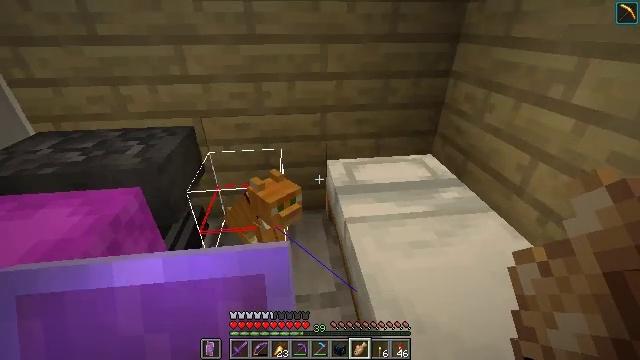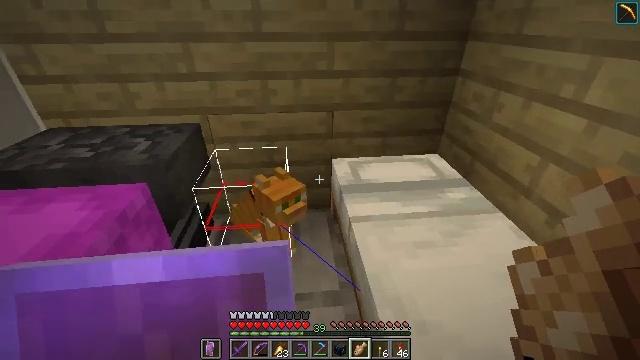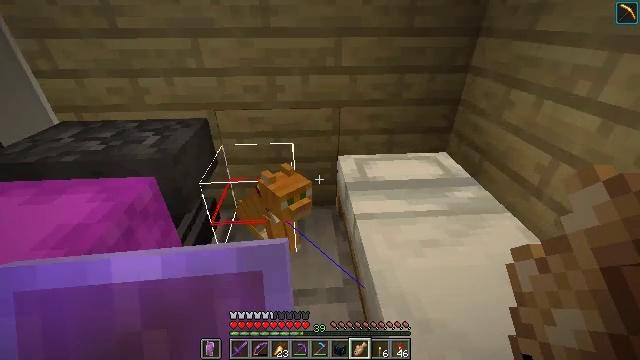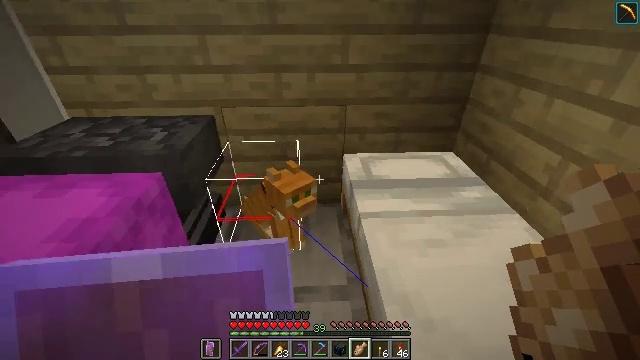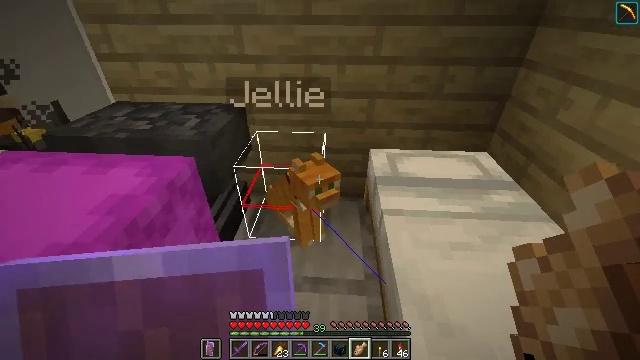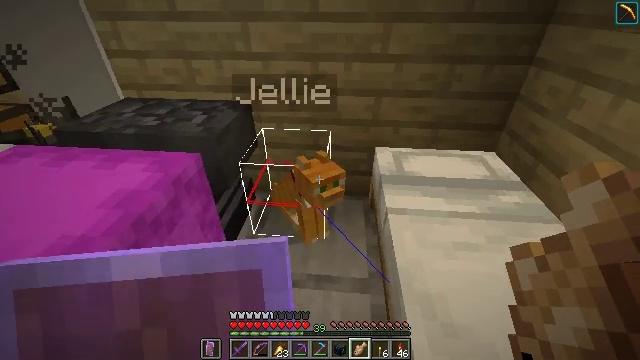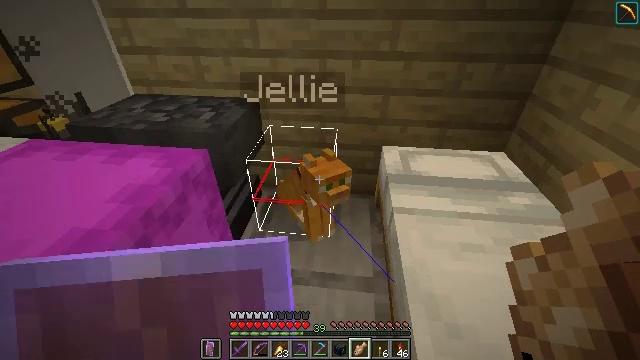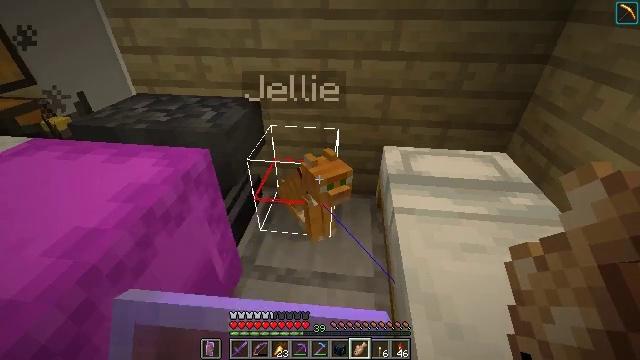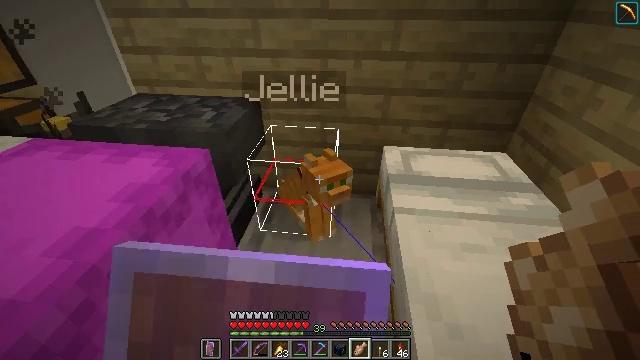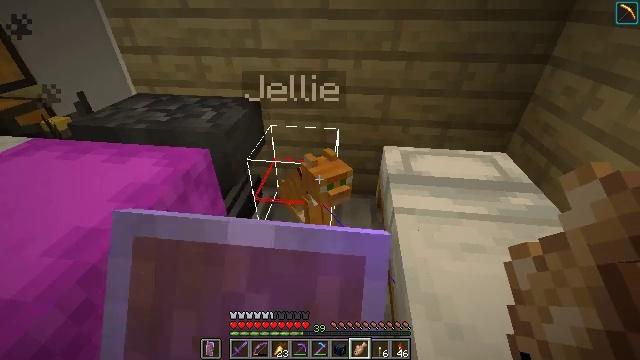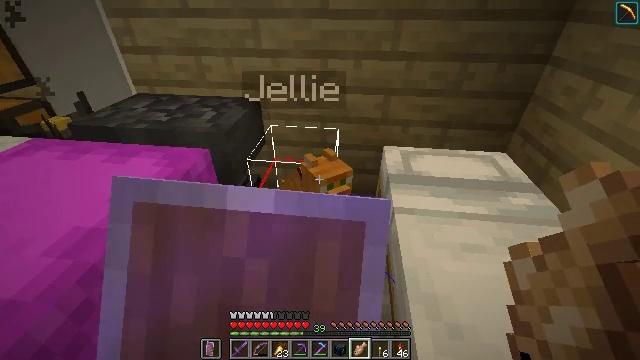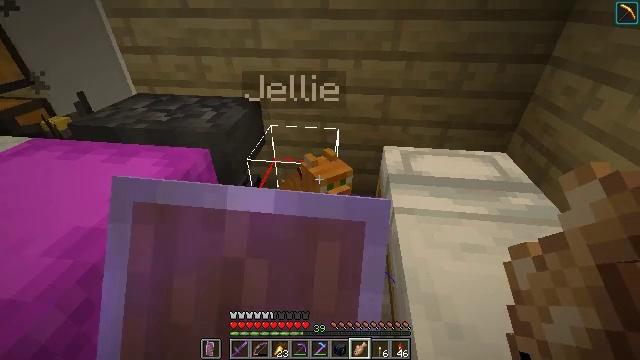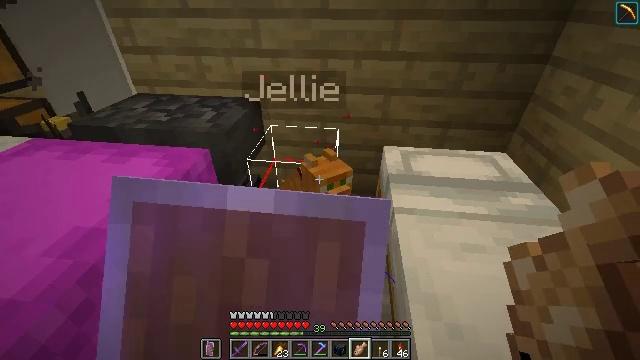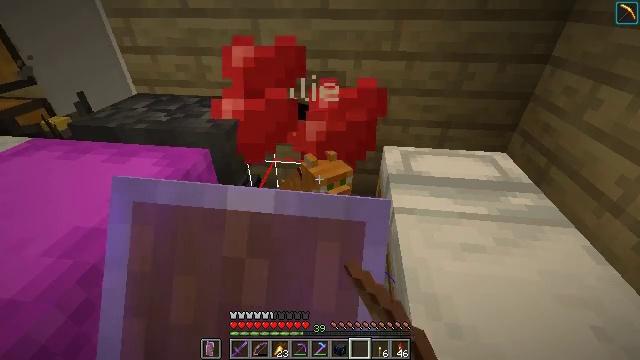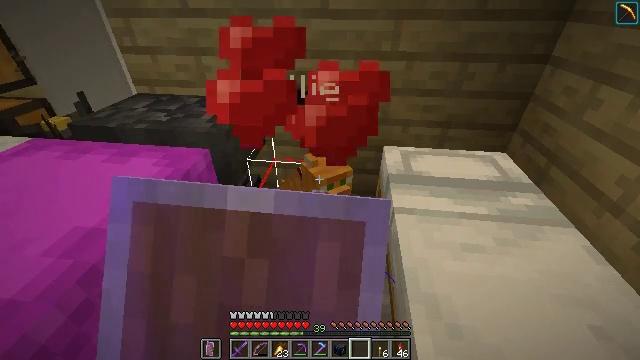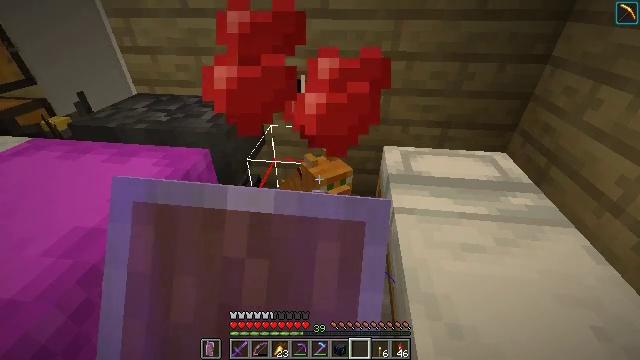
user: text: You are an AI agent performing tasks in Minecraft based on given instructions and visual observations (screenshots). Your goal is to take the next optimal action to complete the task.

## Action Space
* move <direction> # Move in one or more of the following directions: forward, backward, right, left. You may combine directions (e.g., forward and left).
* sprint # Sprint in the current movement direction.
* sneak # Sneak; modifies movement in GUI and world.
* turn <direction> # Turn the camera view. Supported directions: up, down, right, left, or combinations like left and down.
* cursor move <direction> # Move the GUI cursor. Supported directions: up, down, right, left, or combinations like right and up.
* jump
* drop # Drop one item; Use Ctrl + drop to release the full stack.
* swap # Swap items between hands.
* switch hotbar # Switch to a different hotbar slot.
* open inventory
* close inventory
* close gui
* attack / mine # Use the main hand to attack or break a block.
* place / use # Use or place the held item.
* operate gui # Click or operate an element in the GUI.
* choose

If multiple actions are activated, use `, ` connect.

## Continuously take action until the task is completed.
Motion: motion action
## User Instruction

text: Remove a tropical fish from the inventory.
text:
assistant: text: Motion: turn left
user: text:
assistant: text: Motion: turn left
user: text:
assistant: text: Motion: turn left
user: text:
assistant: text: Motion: turn left and down
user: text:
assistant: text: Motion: turn left
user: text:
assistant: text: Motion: turn left
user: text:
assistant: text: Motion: use / place
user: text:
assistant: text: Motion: use / place
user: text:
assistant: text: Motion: use / place
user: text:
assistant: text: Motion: use / place
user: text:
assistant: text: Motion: use / place
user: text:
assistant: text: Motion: use / place
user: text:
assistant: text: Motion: use / place
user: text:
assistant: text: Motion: use / place
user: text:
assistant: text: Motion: use / place
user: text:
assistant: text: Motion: use / place
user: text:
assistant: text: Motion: use / place
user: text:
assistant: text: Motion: no_op
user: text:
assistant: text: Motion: no_op
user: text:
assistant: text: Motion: no_op
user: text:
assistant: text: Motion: no_op
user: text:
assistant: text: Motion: no_op
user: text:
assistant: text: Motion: no_op
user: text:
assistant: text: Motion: no_op
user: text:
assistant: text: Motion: no_op
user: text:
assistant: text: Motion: no_op
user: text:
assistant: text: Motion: no_op
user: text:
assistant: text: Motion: no_op
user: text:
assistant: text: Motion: no_op
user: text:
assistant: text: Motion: no_op